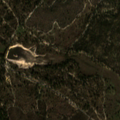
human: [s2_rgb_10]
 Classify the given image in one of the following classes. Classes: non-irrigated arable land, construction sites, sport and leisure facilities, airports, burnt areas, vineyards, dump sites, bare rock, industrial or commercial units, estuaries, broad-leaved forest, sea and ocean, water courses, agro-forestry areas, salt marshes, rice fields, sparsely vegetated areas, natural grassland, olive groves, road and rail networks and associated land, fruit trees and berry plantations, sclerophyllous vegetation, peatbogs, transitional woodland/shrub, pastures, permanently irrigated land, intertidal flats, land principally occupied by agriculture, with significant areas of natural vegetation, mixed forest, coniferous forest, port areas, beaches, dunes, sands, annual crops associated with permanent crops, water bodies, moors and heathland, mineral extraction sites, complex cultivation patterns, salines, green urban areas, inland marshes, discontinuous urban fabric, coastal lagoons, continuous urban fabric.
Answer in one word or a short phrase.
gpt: pastures, agro-forestry areas, broad-leaved forest, transitional woodland/shrub